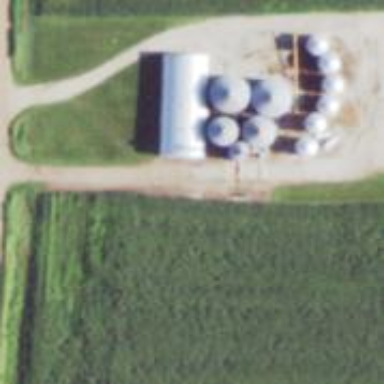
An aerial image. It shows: Silo.